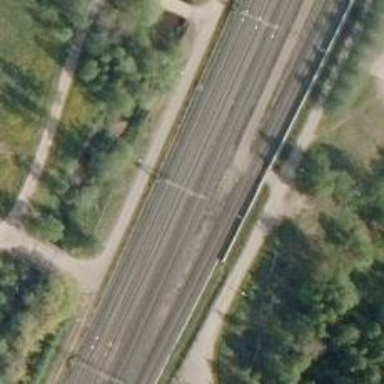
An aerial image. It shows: Level crossing on the railway with gate barrier.